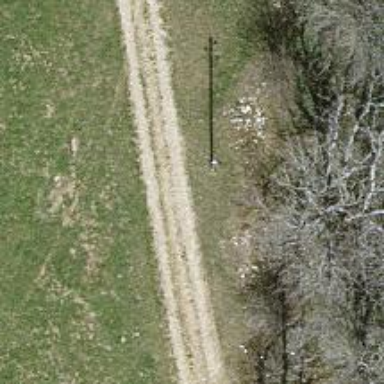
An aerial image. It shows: Power pole.